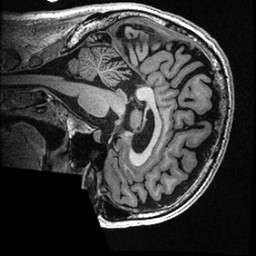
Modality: T1w
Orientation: sagittal
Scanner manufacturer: ge
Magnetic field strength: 3 T
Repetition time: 0.006736 s
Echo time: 0.002996 s